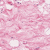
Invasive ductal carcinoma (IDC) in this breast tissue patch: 0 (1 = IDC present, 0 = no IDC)